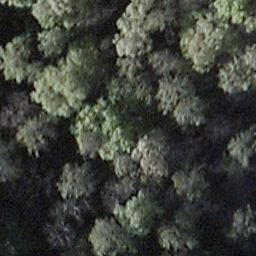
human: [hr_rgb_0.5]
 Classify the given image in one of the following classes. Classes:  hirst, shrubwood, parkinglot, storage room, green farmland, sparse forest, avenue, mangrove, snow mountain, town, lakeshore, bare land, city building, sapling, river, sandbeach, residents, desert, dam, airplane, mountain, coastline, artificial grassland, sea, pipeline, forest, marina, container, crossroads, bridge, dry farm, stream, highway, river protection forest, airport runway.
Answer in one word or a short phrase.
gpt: shrubwood